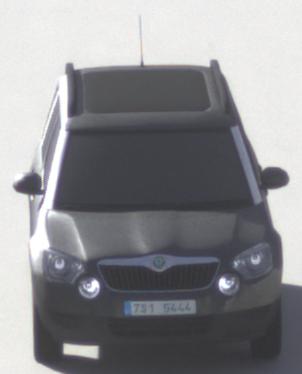
Make: Skoda
Model: Yeti 1.2 TSI
Detailed model: Yeti
Model produced from: 2009/11
Model produced until: 2011/10
Doors: 5
Color: gray
Road condition: dry road
Daytime: morning or afternoon
Contrast: high contrast